Question: I have a game that produces new chunks of terrain as the player explores, to allow for a seemingly unlimited level size. It's been working perfectly, but I decided to let my character travel in one direction for a long time, and eventually it gets this error:
'''
ArgumentError: Error #2015: Invalid BitmapData.
at flash.display::BitmapData/ctor()
at flash.display::BitmapData()
'''
At this line of code:
'''
this.new_chunk.background_bitmap_data = new BitmapData(this.level_obj.block_size * this.new_chunk.blocks_wide + this.level_obj.oversize_bmd_offset,this.level_obj.block_size * this.new_chunk.blocks_tall + this.level_obj.oversize_bmd_offset,true,0x00000000);
'''
I ran a 'trace();' on the variables/equations that provide the width and height values being used to create the bitmap data, and it outputs the same values constantly, as intended:
'''
2150 1300
'''
I ran my character in a number of different directions, and the same thing eventually happens regardless of direction. I know that the 'BitmapData' isn't getting too large, because it's always 2150x1300.
Note: The error does not occur while staying in a small area, no matter how long I leave the game running, the error only occurs after traveling in one direction for a long time, generating numerous new chunks of level.
Any ideas why flash is throwing this error?
## EDIT:
Here is a live demo of the game so you can get a better understanding of what's going on:
<URL>
(Controls are W.A.S.D for movement, hold shift to move faster.)
Each "chunk" is the size of the game screen itself, each chunk stores a cached 'BitmapData' of all of the smaller 'BitmapData's that make it up (the tiles of grass, trees, rocks, flowers, etc.) The chunk 'BitmapData' is loaded to a 'Bitmap' on the stage when the chunk is close enough to the stage that it can end up needing to be rendered.
## EDIT 2:
I've uploaded a picture to illustrate what I believe is Amy's proposed method of rendering for my game that doesn't require the storage of many BitmapData objects:

The four corner colored areas are 'BitmapData' objects that will be drawn to the one 'Bitmap' on the screen (same size as the user's screen, represented in green.) The black area around the whole thing represents what at one point could have been other 'BitmapData' objects which have been set to 'null' since they are no longer needed.
The 4 corner BitmapData objects will be redrawn to the main 'Bitmap' with new point coordinates as the player moves.
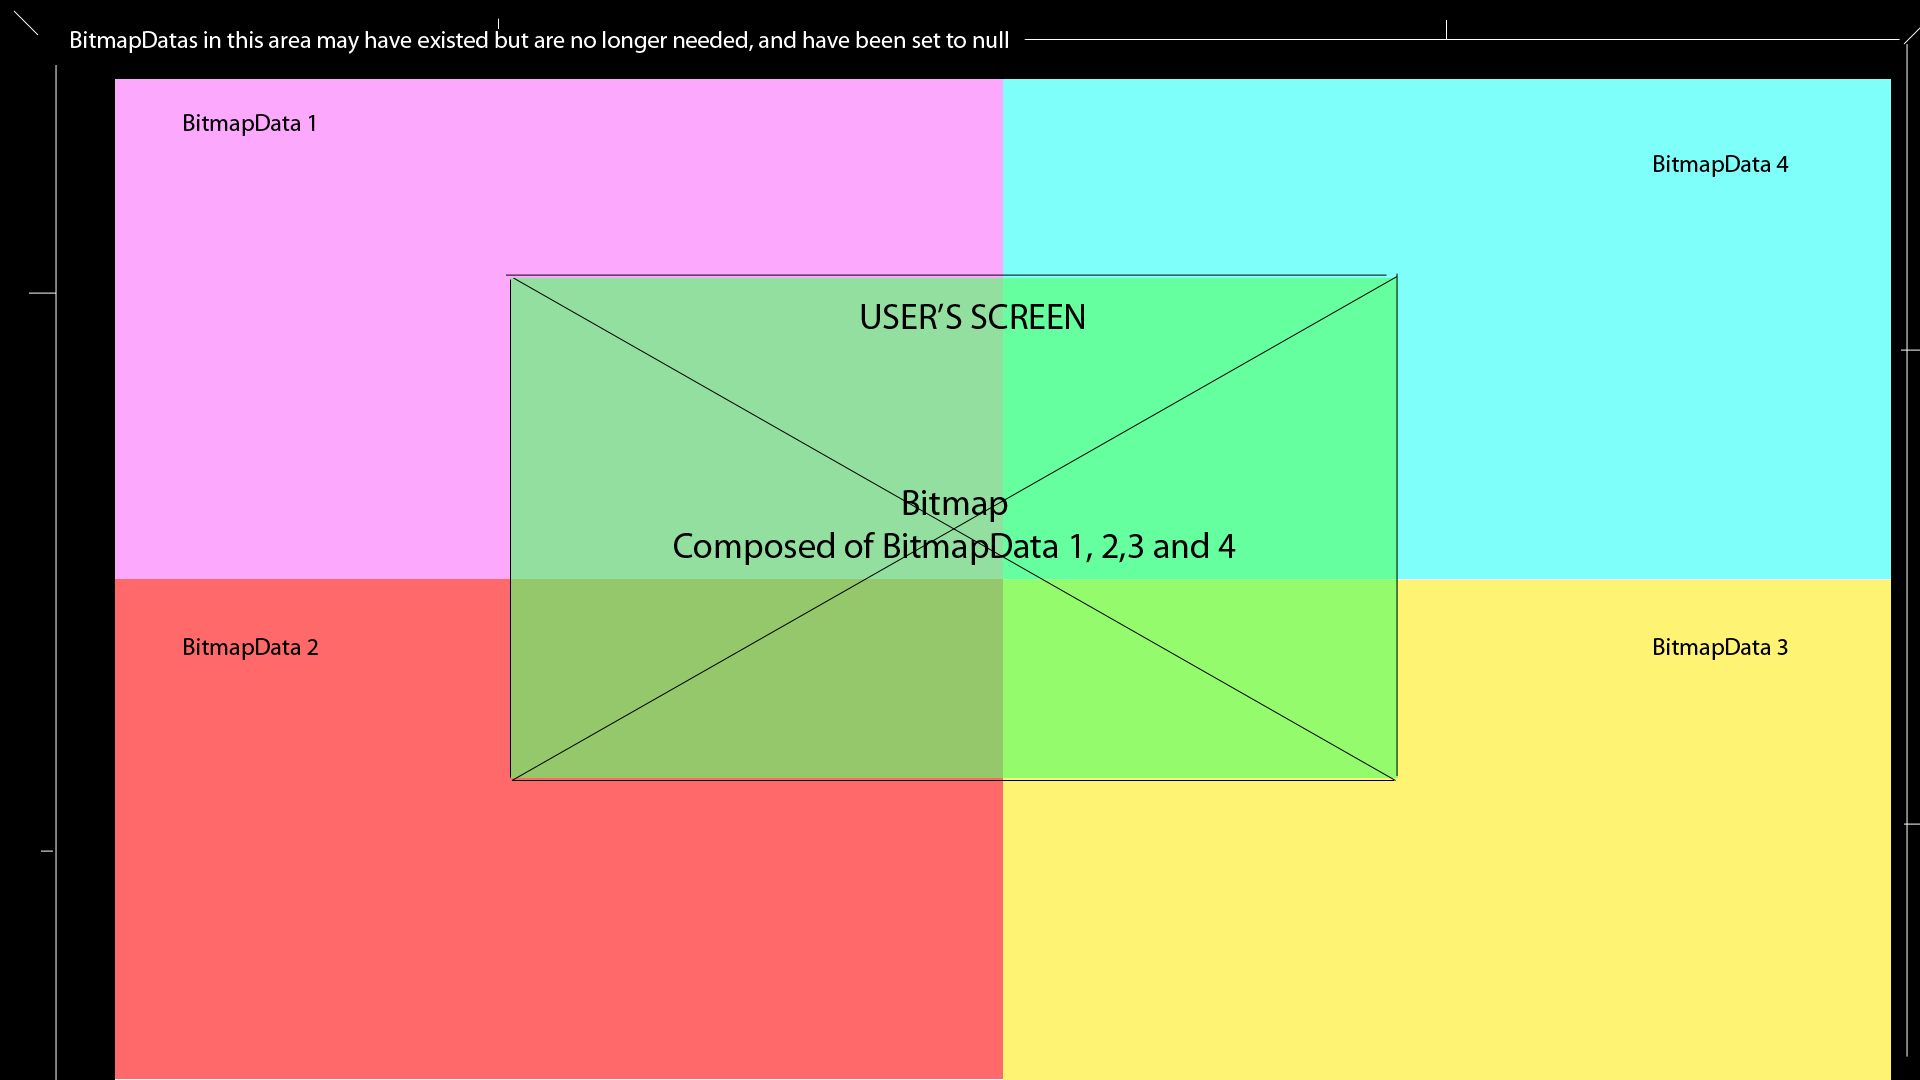
Answer: I was unable to reproduce your error.
I was running straight north with shift for around 5 minutes, memory consumption grown to 3+GiB and then I got out of RAM so it started to use swap and got very slow.
So, I guess you just run out of memory, and the error of flash is a bit weird for that case. Try freeing old bitmaps, or maybe even better reusing it. The recommended approach is usually having 4 bitmaps of the size of the screen at all times, reusing west ones for new regions at east when you go east, vice verse and same for north and south.
Also, I see a very annoying blinking white stripe. I dont know if that's actually the reason, but it usually happens when someone don't use double-buffering.